Interaction volume radius: 10 \u00c5
Interaction volume height: 25 \u00c5
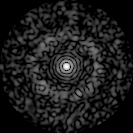
Disorder parameter: 0.8475